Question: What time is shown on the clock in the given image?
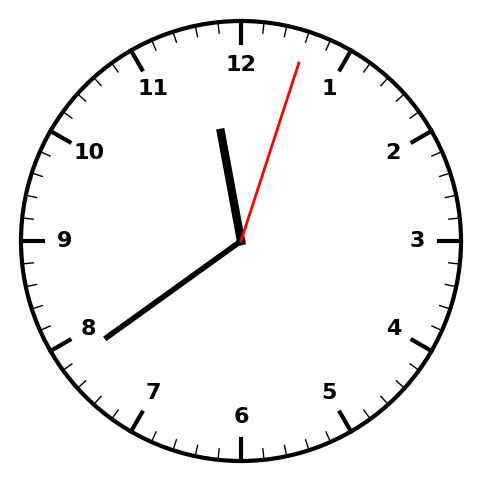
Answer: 11:39:03